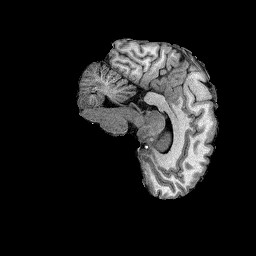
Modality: T1w
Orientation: sagittal
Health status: ill